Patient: sex M, age 64
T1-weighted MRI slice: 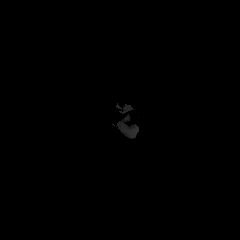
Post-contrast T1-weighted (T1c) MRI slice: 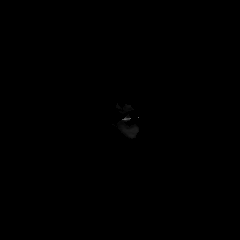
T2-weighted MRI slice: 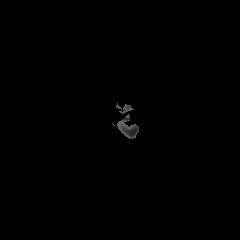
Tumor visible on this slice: no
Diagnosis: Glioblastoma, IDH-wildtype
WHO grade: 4